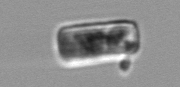
Label: Guinardia_delicatula